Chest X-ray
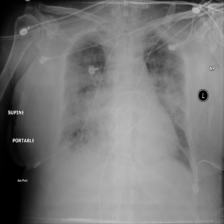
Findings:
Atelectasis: negative
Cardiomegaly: negative
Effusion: negative
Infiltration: positive
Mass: negative
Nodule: negative
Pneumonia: negative
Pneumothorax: negative
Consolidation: negative
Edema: negative
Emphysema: negative
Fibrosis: negative
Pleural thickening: negative
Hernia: negative